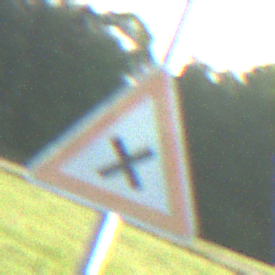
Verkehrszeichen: KreuzungOderEinmuendung
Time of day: MorningAfternoon
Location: Outdoor (Nature)
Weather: Clear
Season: NotSpecified
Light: Natural